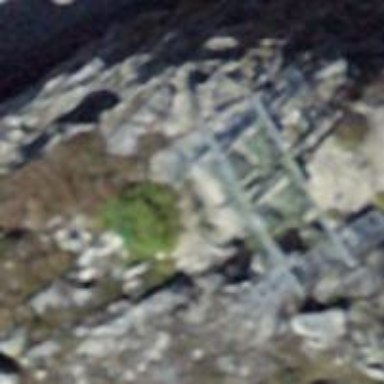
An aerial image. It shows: Cable car.